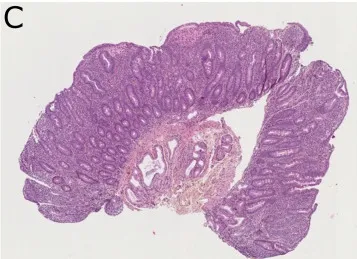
Duodenal biopsies. After 2 cycles of nivolumab. (C, D) Histological examination revealed elementary lesions: increased intraepithelial T lymphocytes (IEL) (>30 IEL/100 enterocytes), crypt hyperplasia, and villous atrophy with alteration of normal crypt/villous ratio (3:1).
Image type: pathology (h&e)